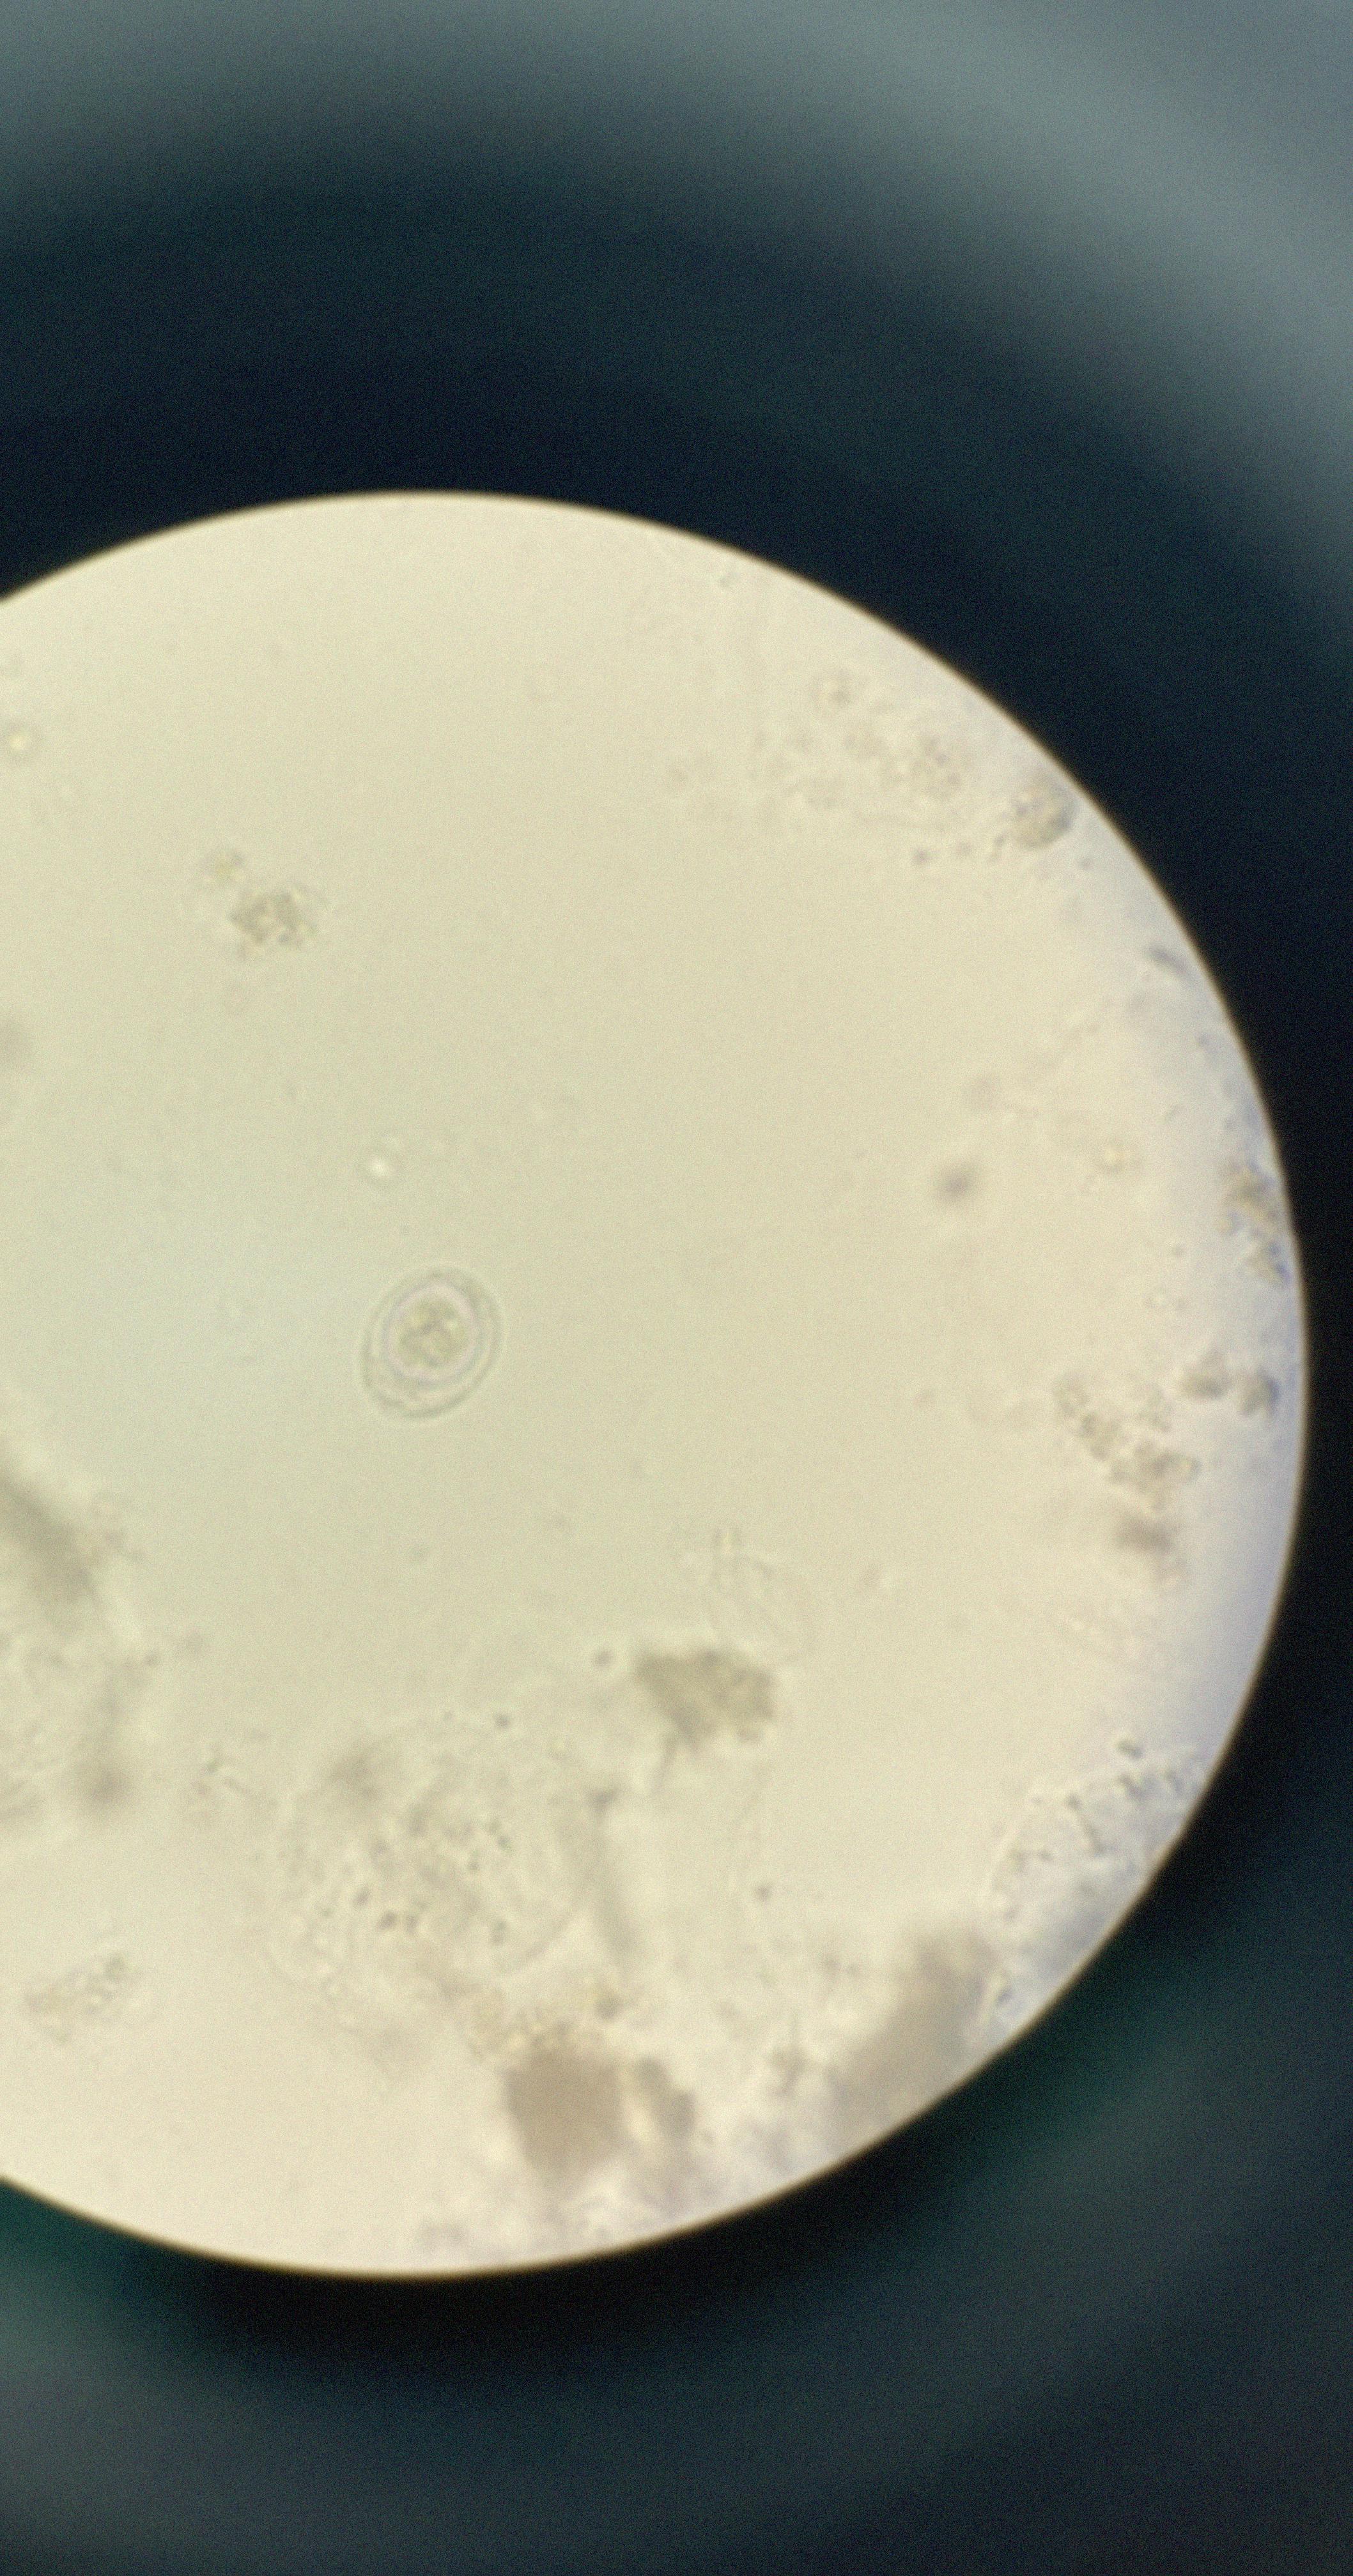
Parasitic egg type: Hymenolepis nana